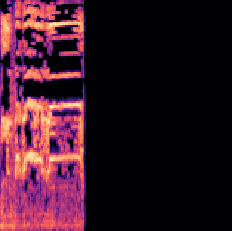
Sound class: Rooster